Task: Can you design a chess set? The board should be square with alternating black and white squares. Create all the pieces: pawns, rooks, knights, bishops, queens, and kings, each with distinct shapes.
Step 53:
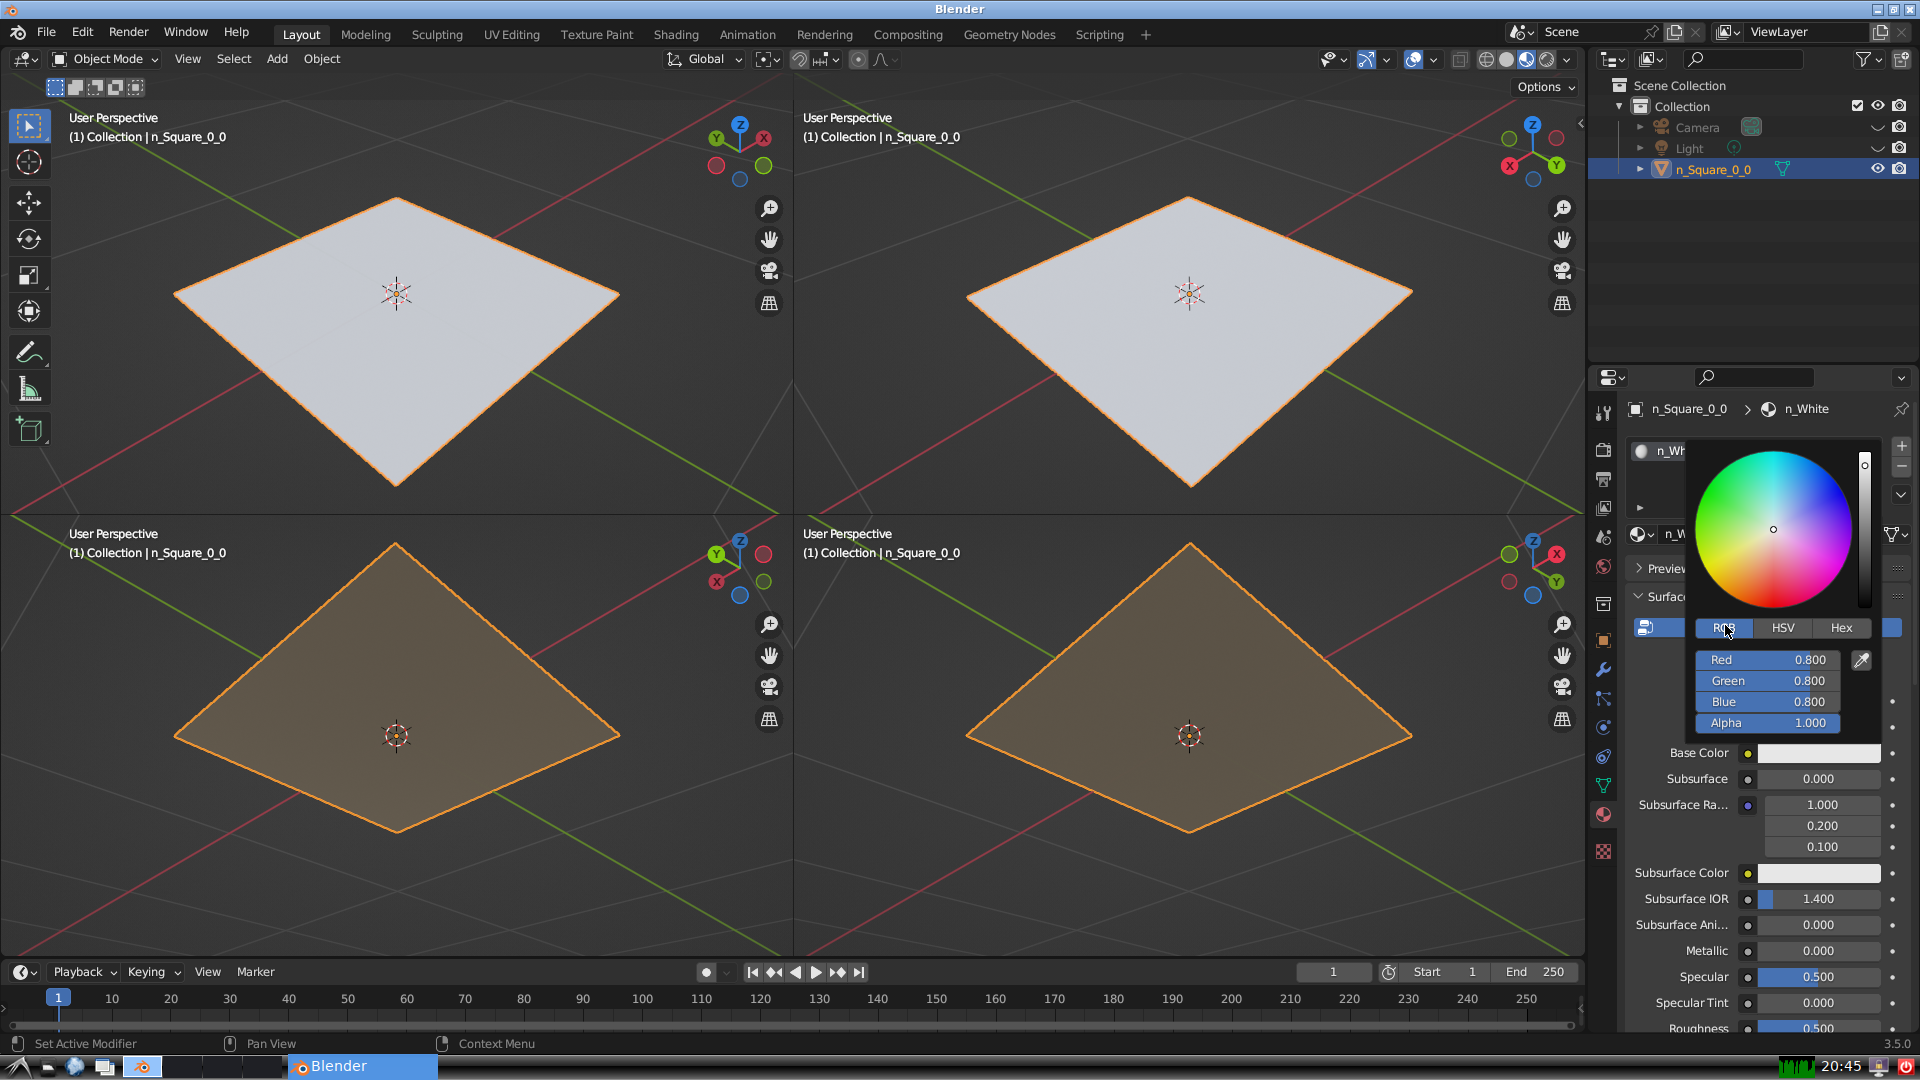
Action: click: no